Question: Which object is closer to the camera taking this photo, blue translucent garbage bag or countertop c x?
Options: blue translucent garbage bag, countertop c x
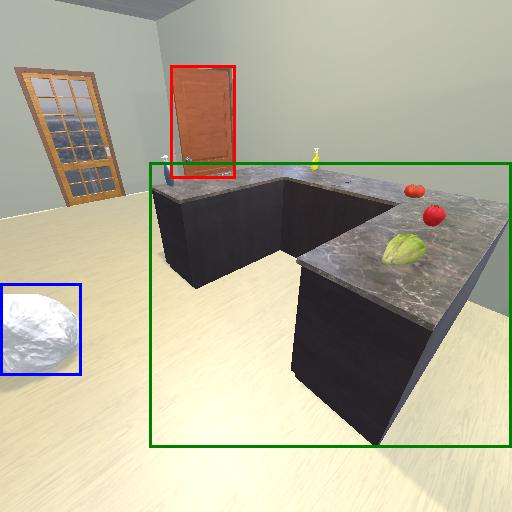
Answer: blue translucent garbage bag